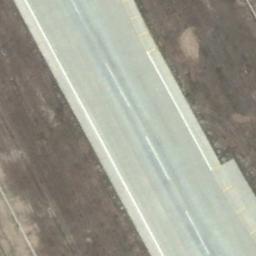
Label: runway